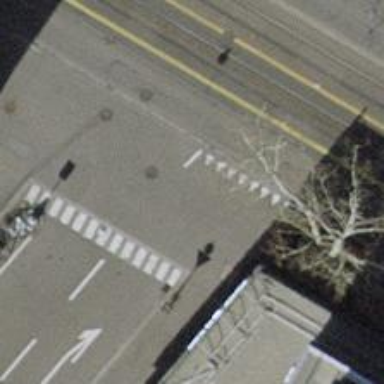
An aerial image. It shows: Unmarked crossing with traffic calming table on the road.